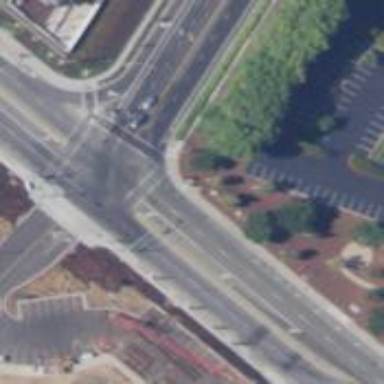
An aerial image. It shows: Crossing with marked lines on the road.